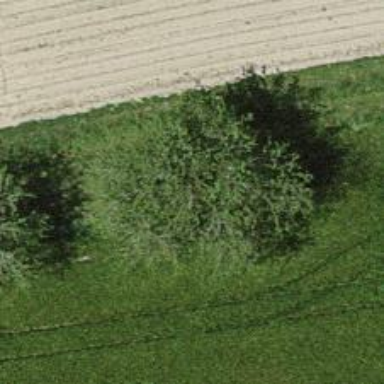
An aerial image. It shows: Broadleaved tree with lush foliage.